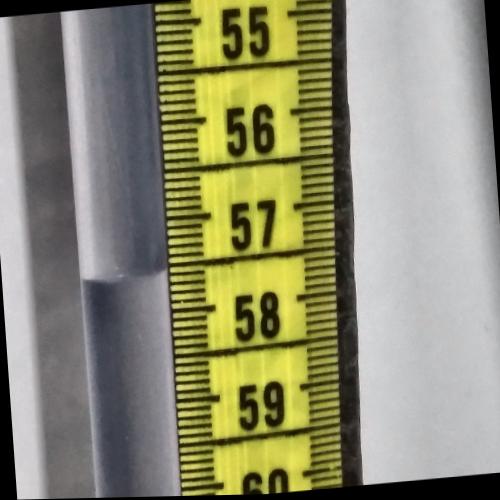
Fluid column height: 57.6 cm